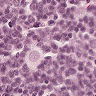
Metastatic tissue present: yes